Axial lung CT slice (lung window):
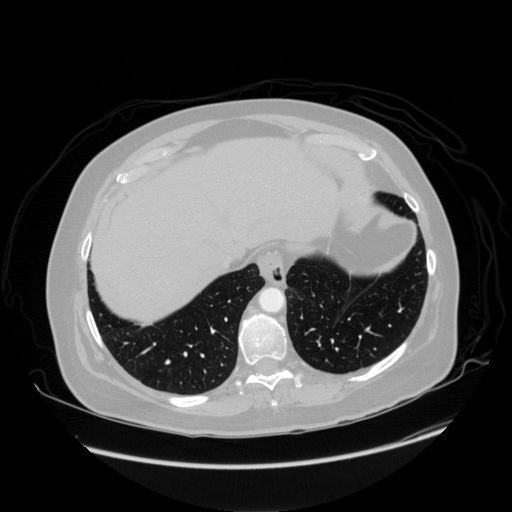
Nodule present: no